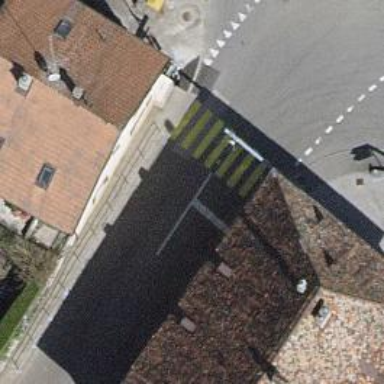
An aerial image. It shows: Road crossing with traffic signals.